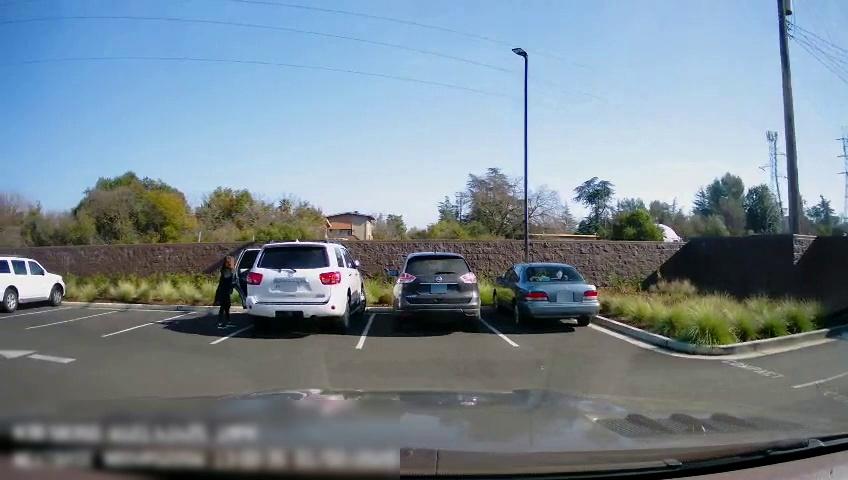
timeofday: Day
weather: Sunny
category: Drivable Space
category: Vehicles | Car
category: Vehicles | SUV
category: Vehicles | SUV
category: Pedestrians
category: Vehicles | SUV